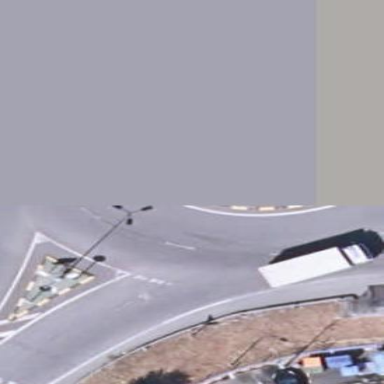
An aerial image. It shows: Tertiary road with asphalt surface leading to roundabout.